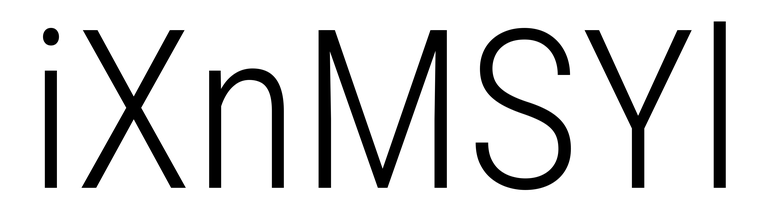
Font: Roboto_Condensed_Light